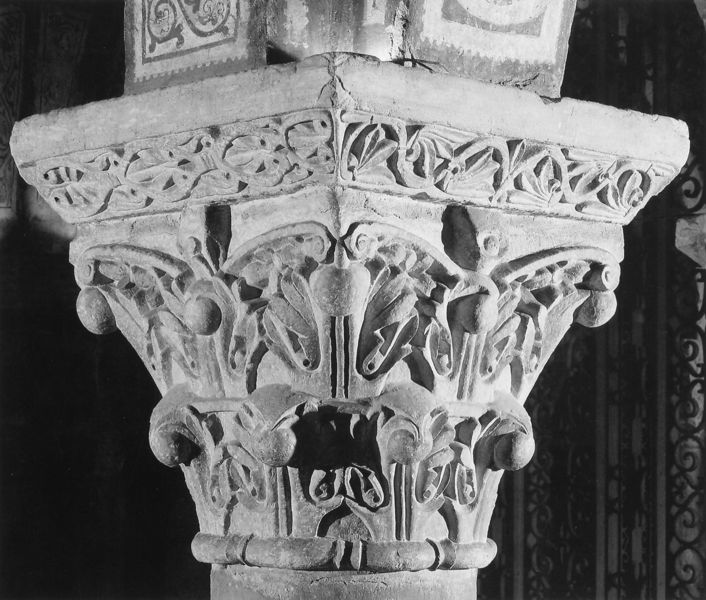
Titel: Pantheon San Isidoro von León
Standort: Léon, S. Isodoro (EU - E)
Schlagwörter: blätter, weiß, blumen, grau, schwarz, säule, blüten, muster, ornament, architektur, band, stein, gitter, pflanzen, borte, früchte, ranken, ornamente, verzierung, wandmalerei, foto, fotografie, gewölbe, eckig, schwarzweiss, kugel, kugeln, kapitell, ranke, würfel, fries, gesims, scjwarz, fresko, ornamentik, aufnahme, kalk, kalkstein, akkanthus, ornamen, secco, zweireihig, akkantus, acanthus, berzierung, banddekor, konrinth